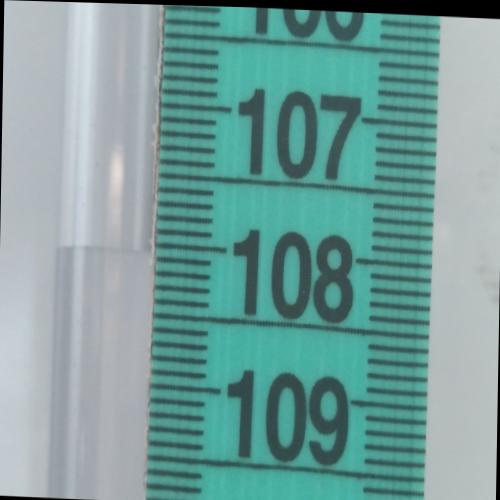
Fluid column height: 108.1 cm